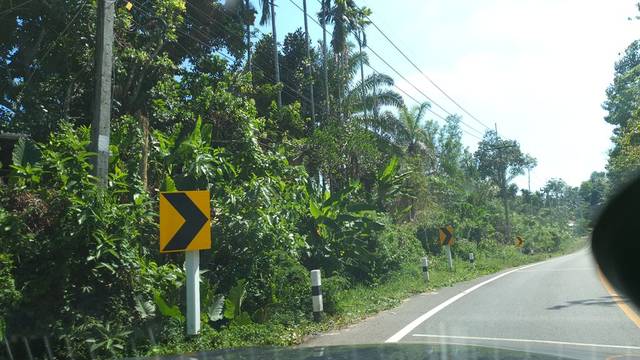
Region: Thailand
Coordinates: 7.928, 99.241